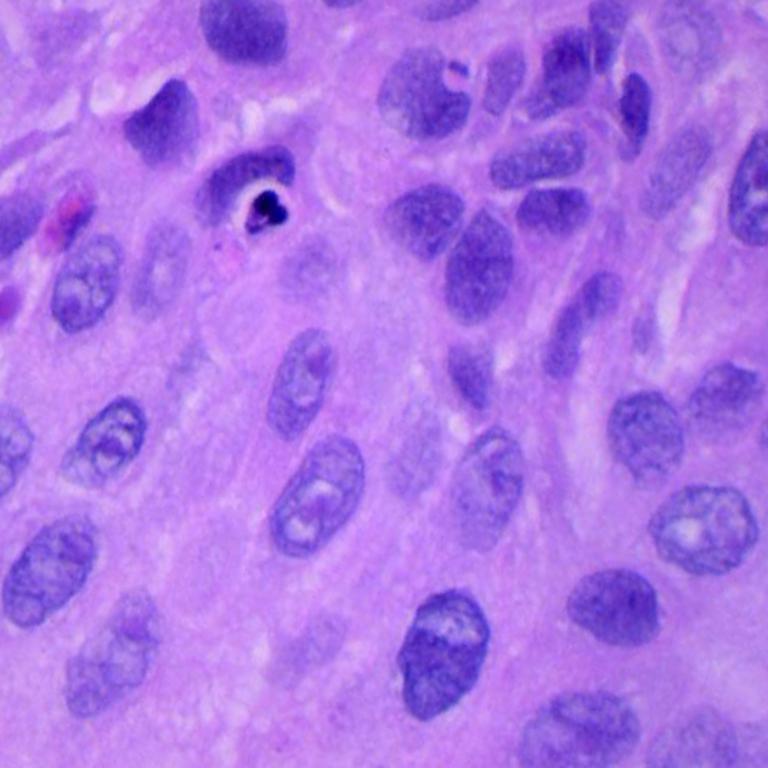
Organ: lung
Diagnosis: squamous carcinomas